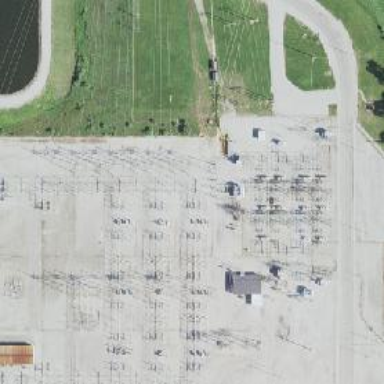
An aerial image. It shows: Switch for power supply.